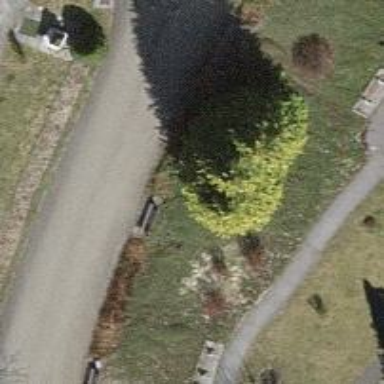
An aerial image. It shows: Brown bench.